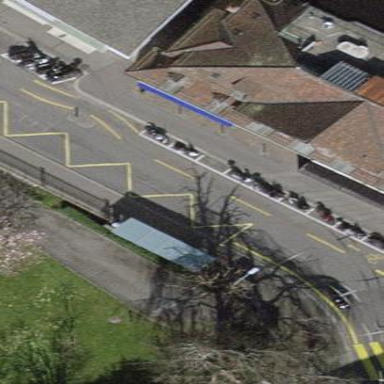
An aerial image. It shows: Motorcycle parking facility.